Field crop: maize
Growth stage: 2
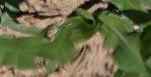
Species: maize